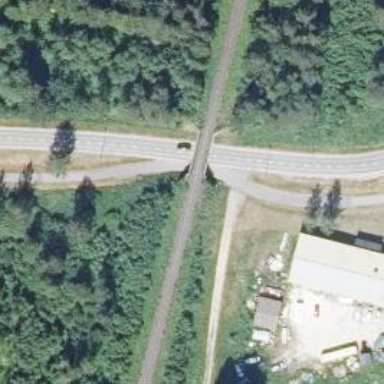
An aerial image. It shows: Continuous rail bridge crossing over railroad tracks.